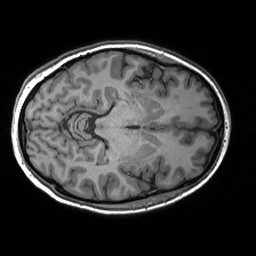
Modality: T1w
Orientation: axial
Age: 29
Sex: female
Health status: healthy
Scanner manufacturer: siemens
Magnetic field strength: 3 T
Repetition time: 2.53 s
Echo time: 0.00288 s